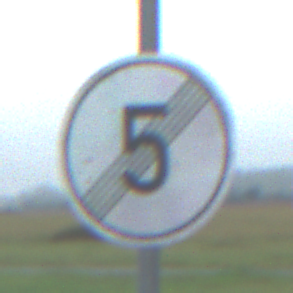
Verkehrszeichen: EndeGeschwindigkeit5
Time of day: Midday
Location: Outdoor (Suburban)
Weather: Overcast
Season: NotSpecified
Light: Natural